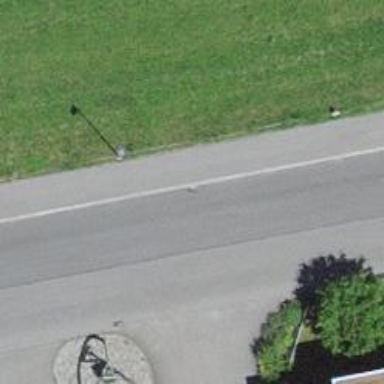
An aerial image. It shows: Smoothly paved residential road.